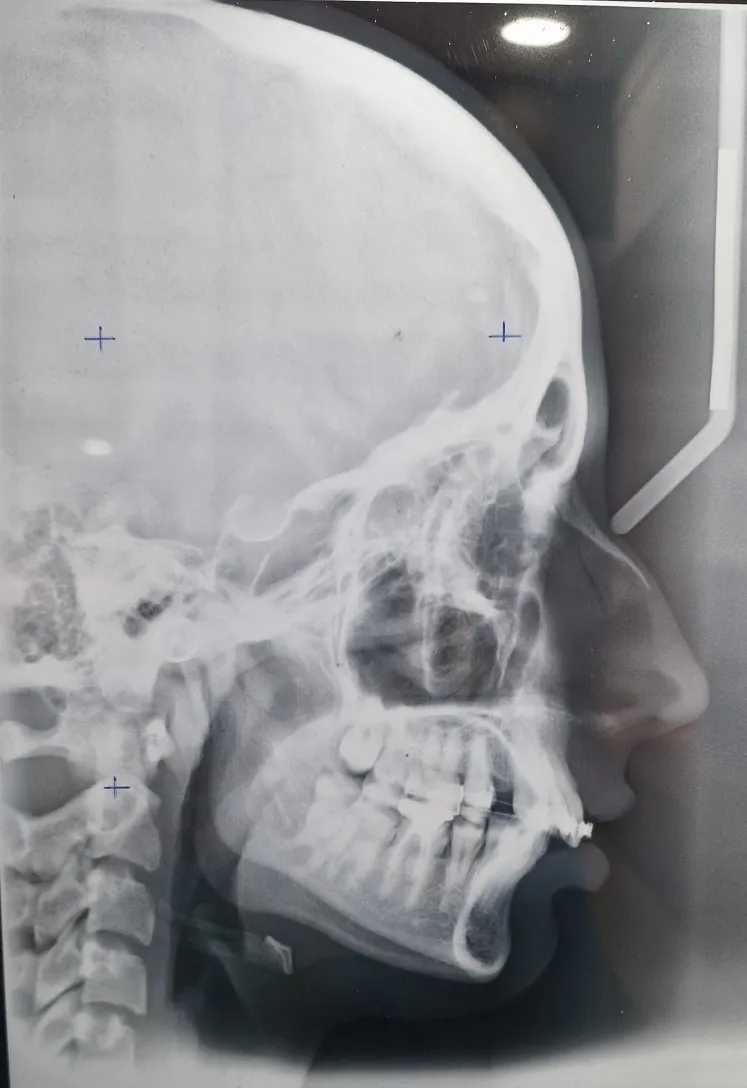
Pretreatment lateral cephalogram.
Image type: radiology (x_ray)